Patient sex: F
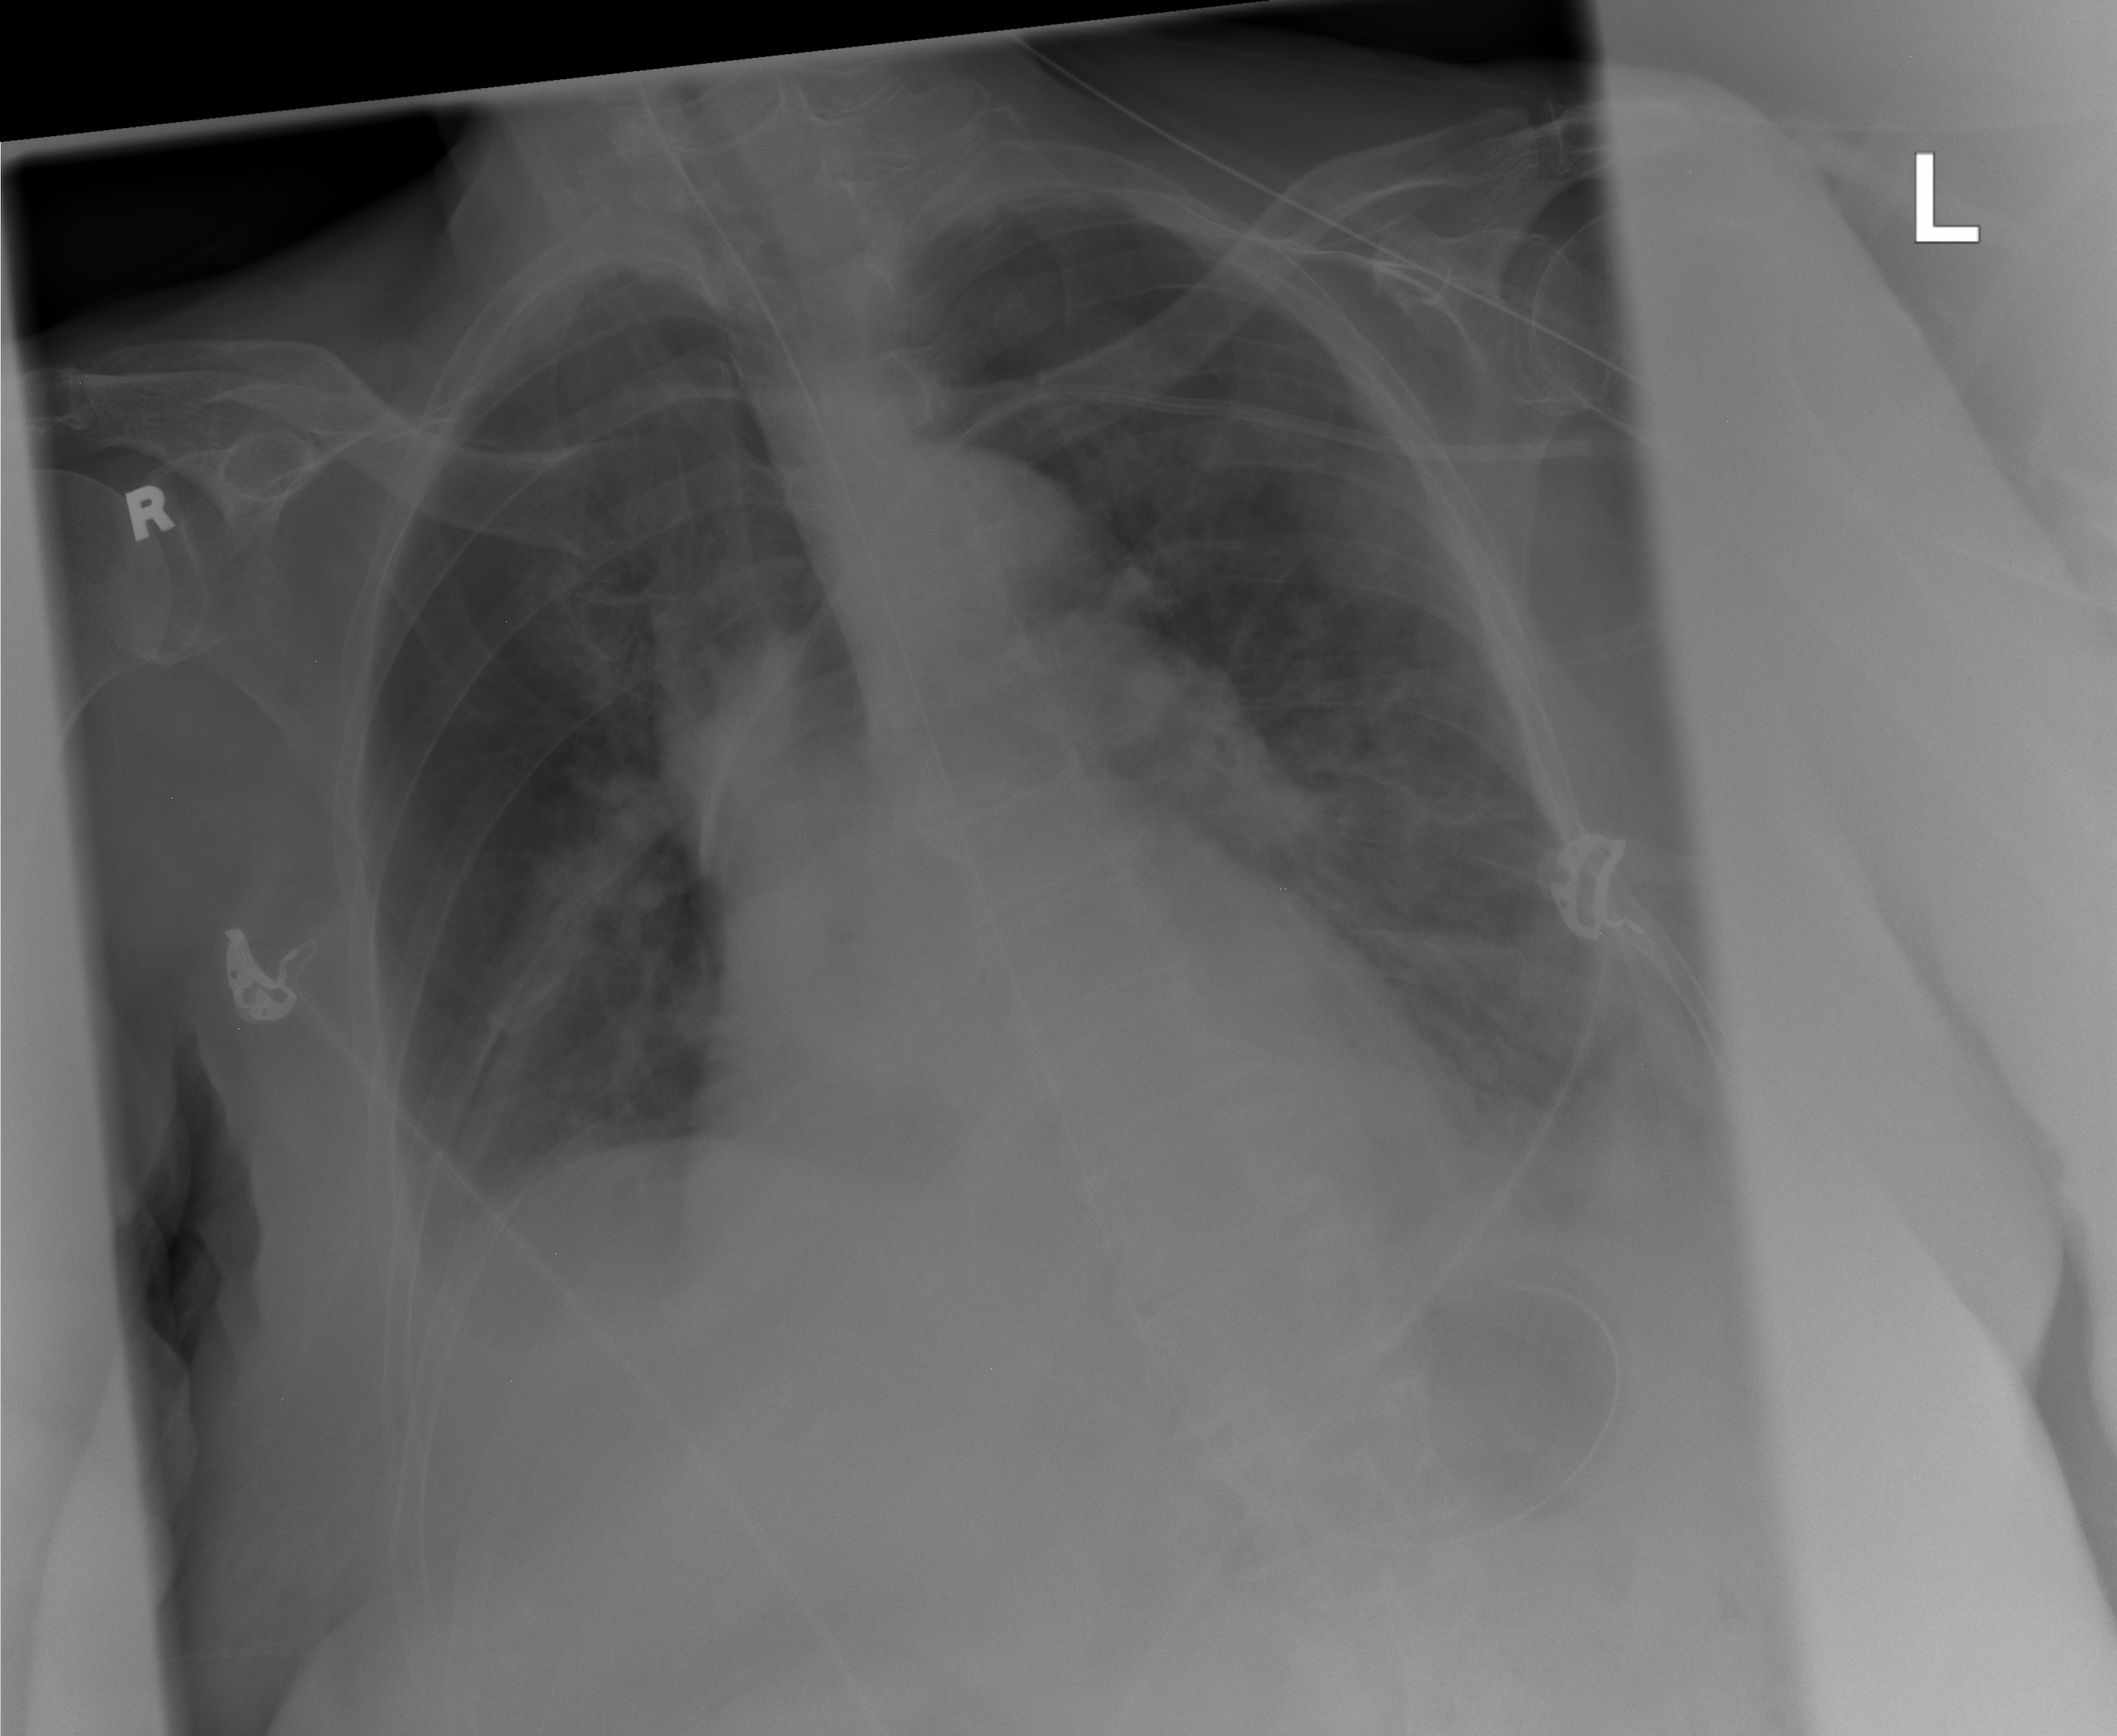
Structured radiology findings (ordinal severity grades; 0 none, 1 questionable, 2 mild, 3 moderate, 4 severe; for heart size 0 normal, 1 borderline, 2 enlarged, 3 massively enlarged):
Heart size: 0
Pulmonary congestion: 0
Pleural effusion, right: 0
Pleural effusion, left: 0
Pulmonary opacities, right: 0
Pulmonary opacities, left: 0
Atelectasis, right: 0
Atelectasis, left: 2